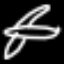
Label: airplane